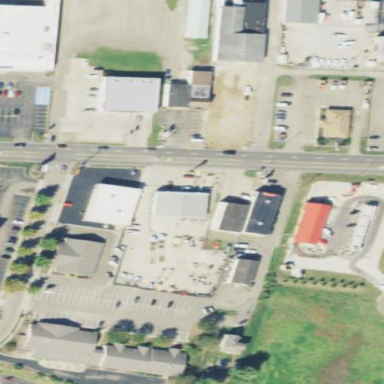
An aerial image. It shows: Retail area.